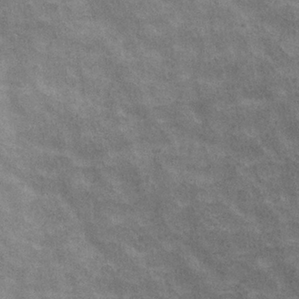
Label: frost